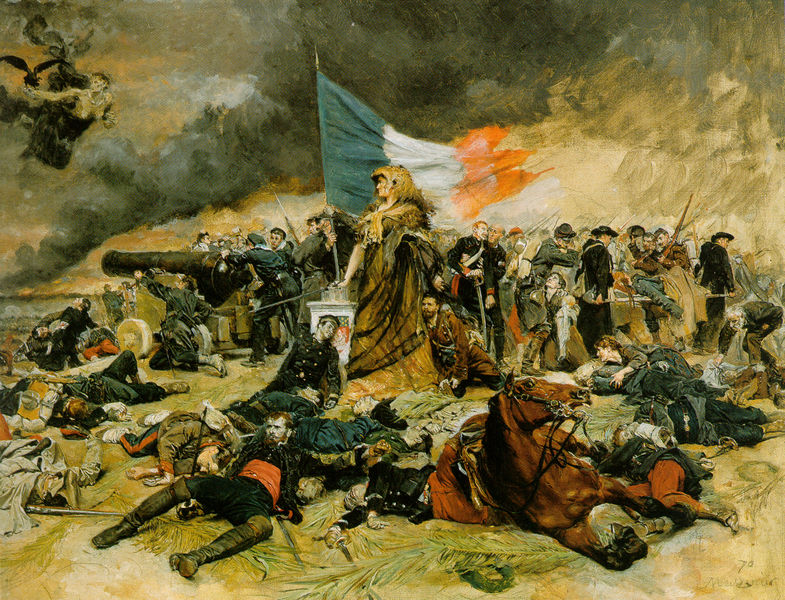
Titel: La Siège de Paris (1870-1871), Belagerung
Künstler: Ernest Meissonier
Standort: Lyon
Institution: Musée des Beaux-Arts
Schlagwörter: blau, dunkel, feuer, himmel, kampf, mann, vogel, weiß, wolken, frauen, gelb, grün, menschen, braun, frankreich, frau, kleid, mitte, männer, schwarz, skizze, dame, rot, wiese, wolke, malerei, masse, sockel, stehen, tod, tot, toter, bild, hügel, wind, qualm, rauch, fliegen, pferd, pferde, reiter, engel, fell, ruhe, liegen, fahne, flagge, trikolore, heu, französisch, romantik, brand, krieg, schlacht, sturm, untergang, wehen, soldaten, palme, kanone, revolution, uniformen, waffen, faust, leichen, soldat, tote, verletzte, waffe, bürger, panik, kugel, stiefel, allegore, allegorie, kämpfen, sieg, politisch, triumph, sterben, gewehr, freiheit, ross, elend, leid, niederlage, teufel, sturz, fechten, palmen, gewehre, schusswaffe, gefallene, verwundete, raben, sieger, französische revolution, liberte, gefallen, krei, besiegte, schlachtfeld, leopard, delacroix, löwenfell, nationalismus, irland, besiegen, veränderung, söldner, todesengel, marianne, frai, getümmeö, franz. revolution, t, ticolore, entfesselung